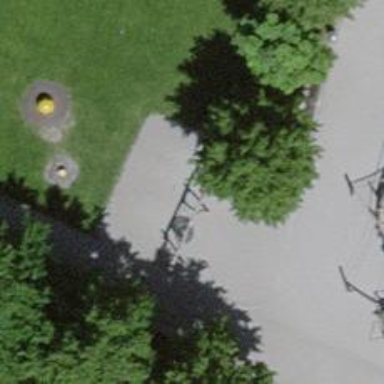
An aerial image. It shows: Playground with swings.